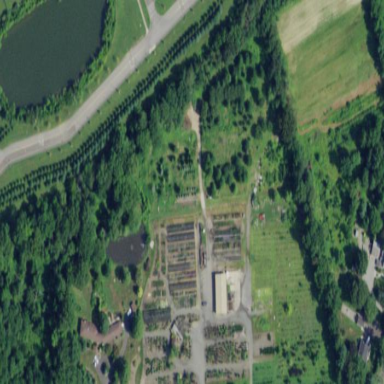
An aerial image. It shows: Plant nursery.